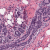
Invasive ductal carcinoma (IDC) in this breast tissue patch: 0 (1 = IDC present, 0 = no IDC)